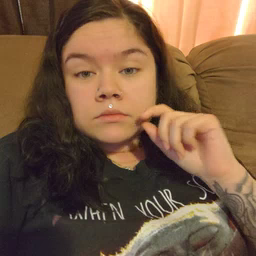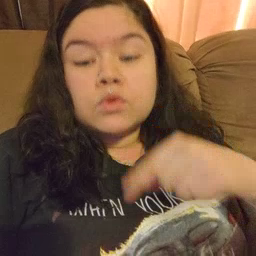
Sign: giraffe